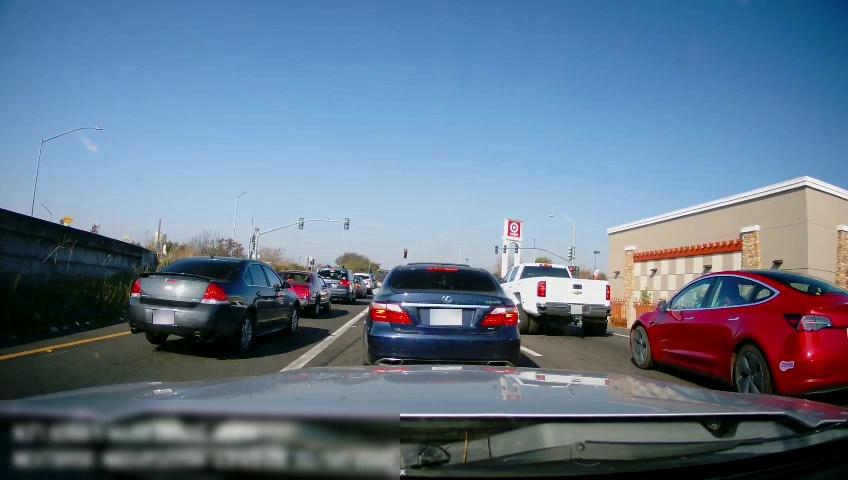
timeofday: Day
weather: Sunny
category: Drivable Space
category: Vehicles | Truck
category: Vehicles | Car
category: Vehicles | SUV
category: Vehicles | SUV
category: Vehicles | Car
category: Vehicles | SUV
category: Vehicles | Car
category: Vehicles | Car
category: Vehicles | Car
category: Lanes | Alternate Lane
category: Lanes | Alternate Lane
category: Lanes | Current Lane
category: Lanes | Current Lane
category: Traffic | Lights
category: Traffic | Lights
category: Traffic | Lights
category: Traffic | Lights
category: Traffic | Lights
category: Traffic | Lights
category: Traffic | Lights
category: Traffic | Lights
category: Traffic | Lights